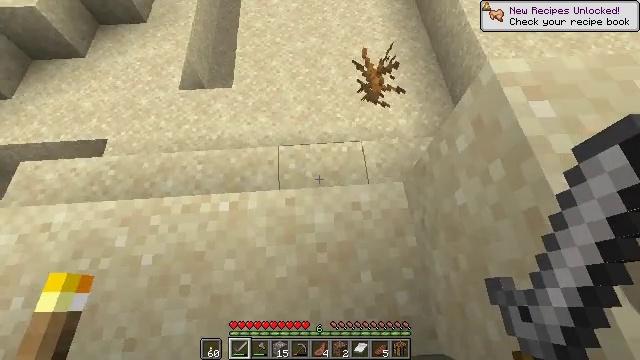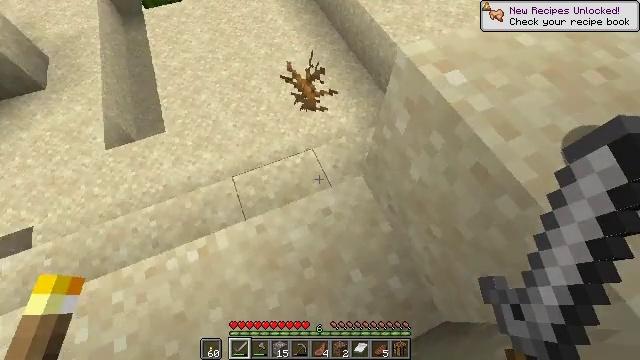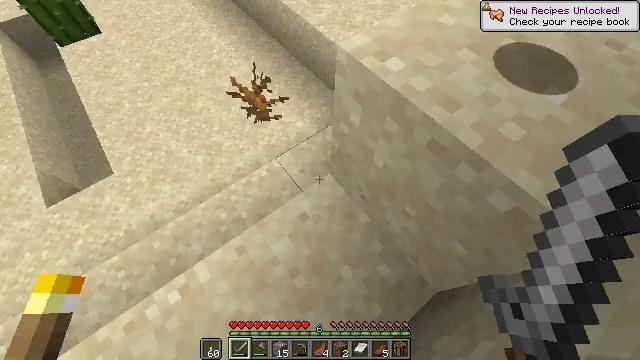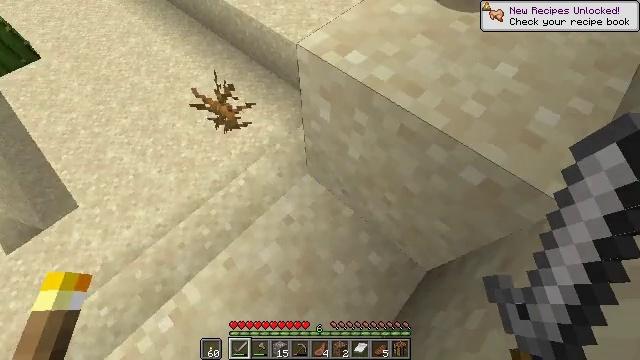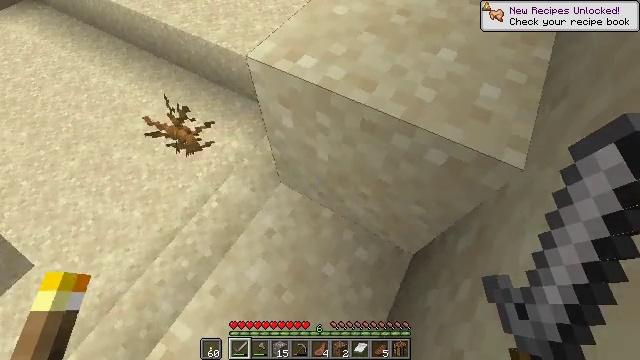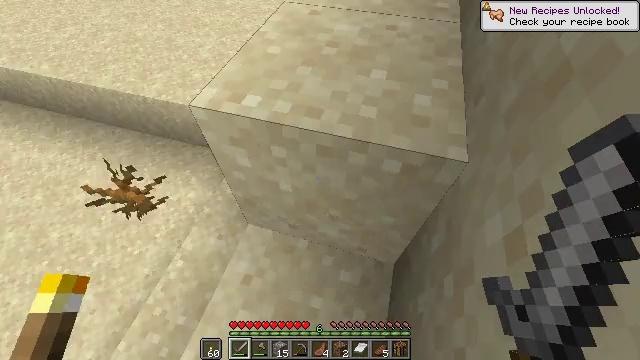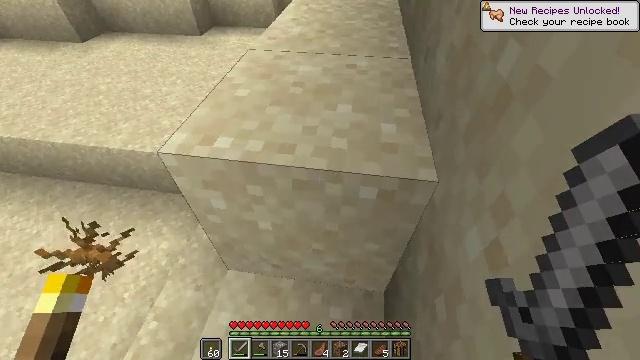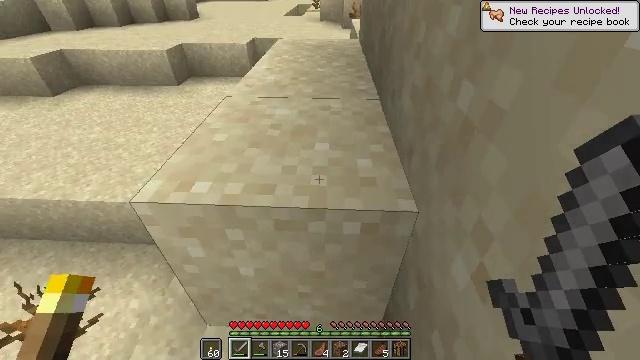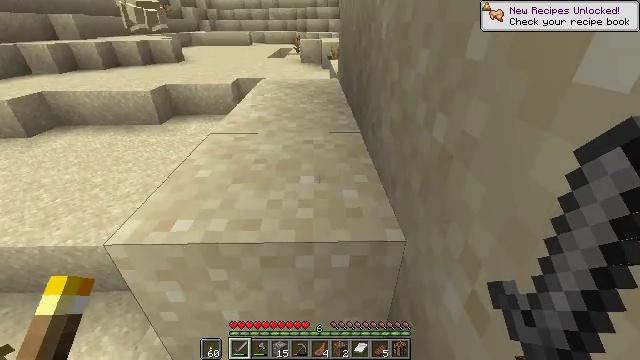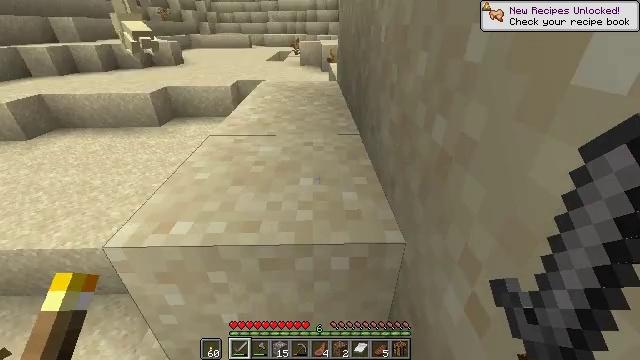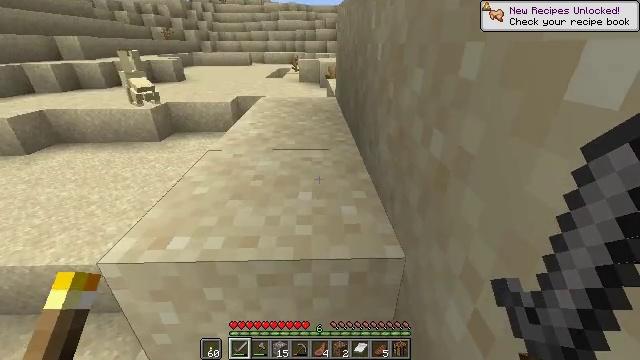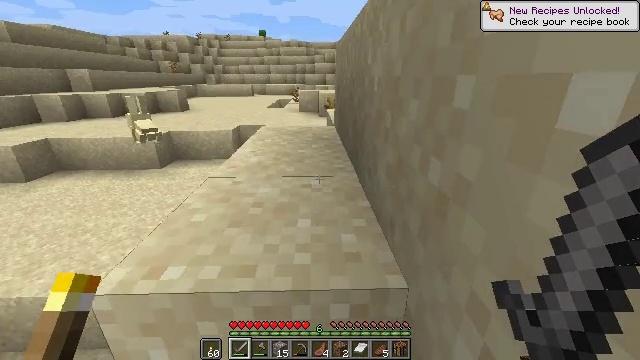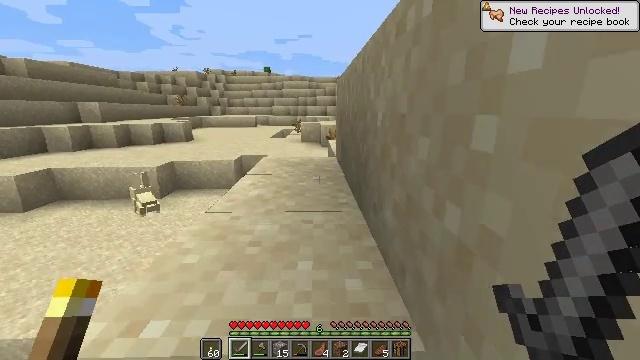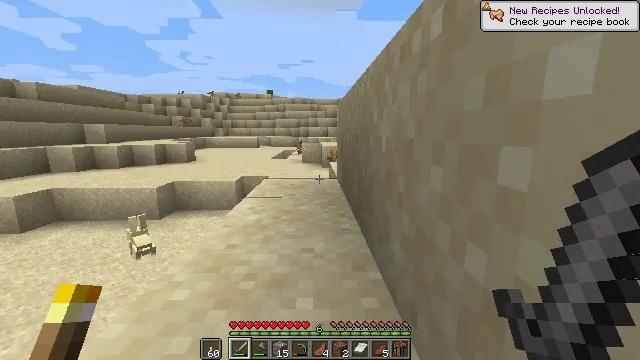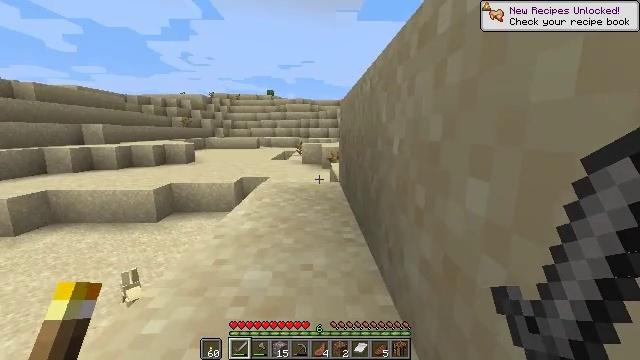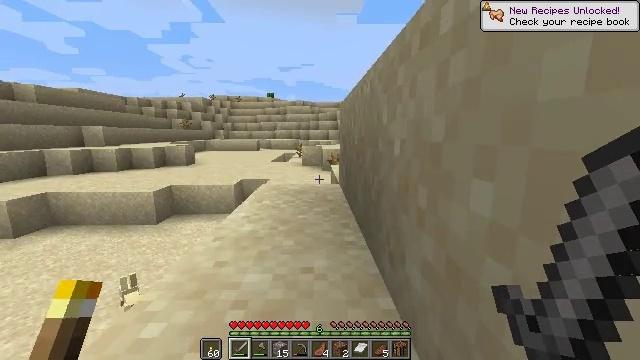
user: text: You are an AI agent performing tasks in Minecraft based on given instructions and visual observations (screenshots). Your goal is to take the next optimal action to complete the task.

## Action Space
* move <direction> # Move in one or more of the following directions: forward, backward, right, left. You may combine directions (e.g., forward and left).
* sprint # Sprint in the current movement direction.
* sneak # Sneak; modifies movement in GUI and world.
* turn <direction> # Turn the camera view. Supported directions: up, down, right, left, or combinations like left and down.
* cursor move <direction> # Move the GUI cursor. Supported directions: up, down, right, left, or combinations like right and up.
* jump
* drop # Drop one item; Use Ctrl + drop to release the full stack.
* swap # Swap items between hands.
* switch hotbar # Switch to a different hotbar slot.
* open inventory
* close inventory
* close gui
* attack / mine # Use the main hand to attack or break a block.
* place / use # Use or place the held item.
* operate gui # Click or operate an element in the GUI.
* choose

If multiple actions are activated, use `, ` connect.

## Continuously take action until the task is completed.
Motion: motion action
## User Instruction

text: Kill mobs.
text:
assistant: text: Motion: turn right and up
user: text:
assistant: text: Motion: turn right
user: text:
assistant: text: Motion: turn right
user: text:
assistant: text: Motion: turn right and up
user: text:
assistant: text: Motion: turn right and up
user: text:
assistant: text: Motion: turn right and up
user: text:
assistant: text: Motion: turn right and up
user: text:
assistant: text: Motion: turn right and up
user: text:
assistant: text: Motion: no_op
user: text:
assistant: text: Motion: turn up
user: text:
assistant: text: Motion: turn up
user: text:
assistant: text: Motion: move forward, turn up
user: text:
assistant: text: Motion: move forward, turn up
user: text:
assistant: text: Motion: move forward
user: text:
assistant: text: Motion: move forward
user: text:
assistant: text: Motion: move forward
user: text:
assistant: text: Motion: move forward
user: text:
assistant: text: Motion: move forward, jump
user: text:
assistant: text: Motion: move forward, jump
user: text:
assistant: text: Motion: move forward, jump
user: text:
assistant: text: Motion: move forward, jump
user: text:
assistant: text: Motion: move forward, turn left and down, jump
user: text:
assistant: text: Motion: move forward, turn left and down, jump
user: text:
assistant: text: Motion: move forward, turn down, jump
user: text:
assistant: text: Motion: move forward, turn left and down
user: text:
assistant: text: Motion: move forward, turn down
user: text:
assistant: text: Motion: move forward, turn left
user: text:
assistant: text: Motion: move forward, turn left and down
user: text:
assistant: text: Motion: move forward, turn left and down
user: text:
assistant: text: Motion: move forward, turn left